Question: I am new to PHP and I am having trouble displaying results from a MySQL query.
So I have a table called Teams, and it contains two fields per entry:
Name, and Continent.
I send a query to the MySQL database to grab all the records where the Continent field equals "Asia." Then I am trying to print only the names of these teams in an HTML table.
Right now I can get the desired names, however my table has an extra empty column on the right and I don't understand how to get rid of it.
Here is my code:
'''
$query =
"SELECT name from Teams WHERE continent='Asia'";
$result = mysql_query($query);
if(!$result){
echo 'Retreive Query Fail' . mysql_error();
}
?>
<div style="text-align: center; color: #000000">
Teams in Asia
</div>
<table>
<caption>
<dfn title="my table"></dfn>
</caption>
<tr>
<th>Team Names</th>
</tr>
<?php
while($row=mysql_fetch_array($result)){
echo '<tr>';
echo '<td>' . $row["name"] . '<td>';
echo '</tr>';
}
?>
</table>
'''
And here is a picture of the result, the thing I want to get rid of is those boxes on the right of the table. (Please ignore the horrendous color scheme / layout. I have never done web design before.)

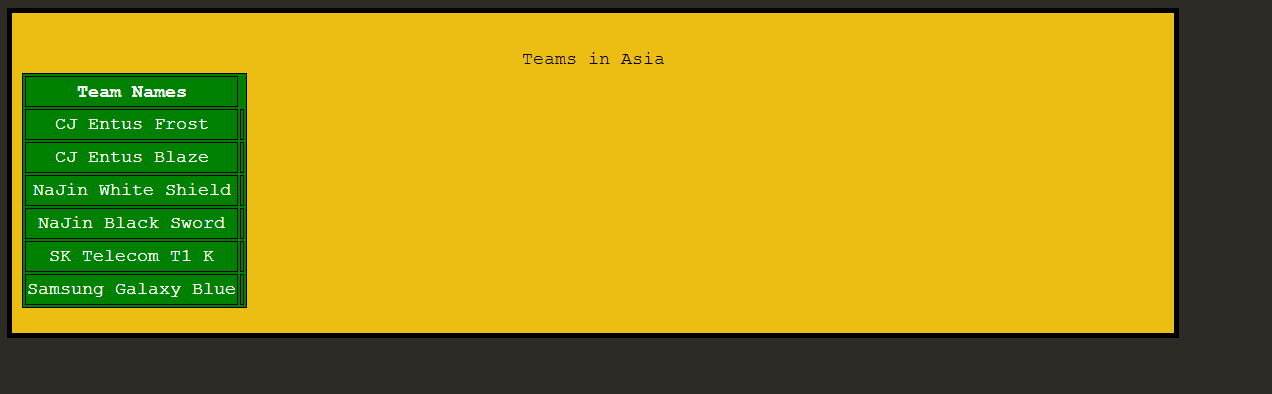
Answer: Close your '<td>' tag properly instead of adding another one:
'''
while($row=mysql_fetch_array($result))
{
echo '<tr>';
echo '<td>' . $row["name"] . '</td>';
// ^ This guy.
echo '</tr>';
}
'''